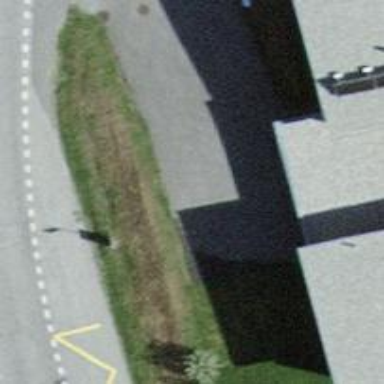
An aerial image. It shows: Bus stop with platform for public transport.